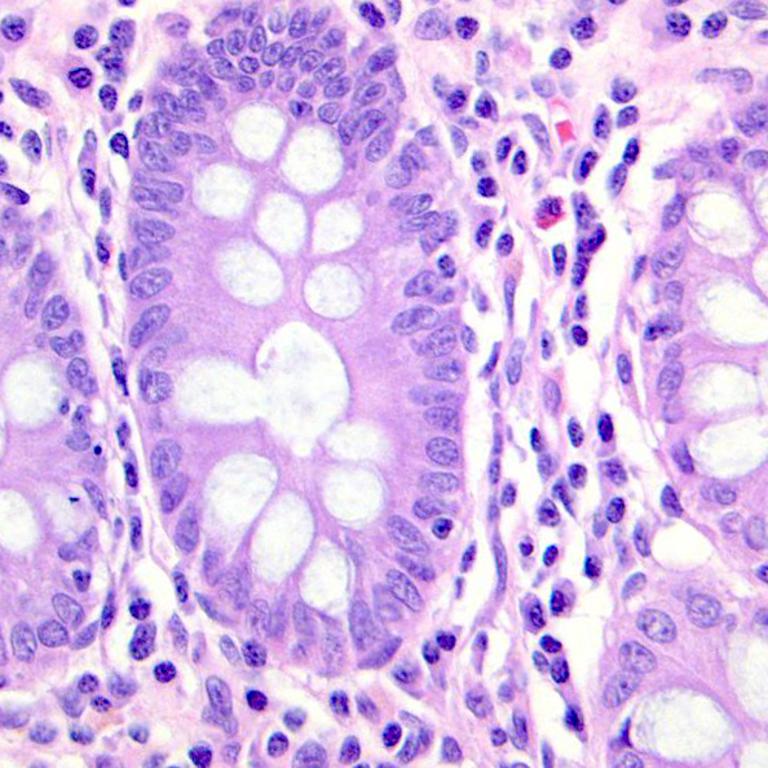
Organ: colon
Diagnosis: benign